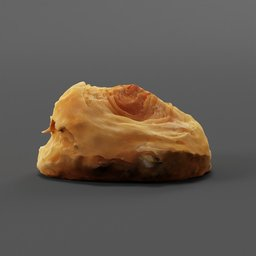
Label: nature